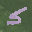
Label: 5